Question: I want the links inside of the second, nested 'div' to have red text.
Dulled down CSS:
'''
#outerdiv{ padding:10px; background-color: #ddd;}
#outerdiv a:link{ color:blue; }
.innerdiv{ padding:10px; background-color: #aaa;}
.innerdiv a:link{ color: red; background-color:White;}
'''
Dulled down HTML:
'''
<div id="outerdiv">
OUTERDIV <a href="#">link</a>
<div class="innerdiv">
INNER DIV <a href="#">link</a>
</div>
</div>
'''

JSFiddle: <URL>
How can I make my 'innerdiv' links have red font?
My link keeps as much of its grandparents' styles as possible even though it has new styles applied to it that occur later in the CSS file. Why?
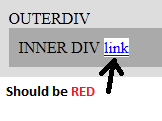
Answer: The problem is that the 'id' based selector is more specific than the class-name based selector, to change that, use:
'''
#outerdiv .innerdiv a:link{ color: red; background-color:White;}
'''